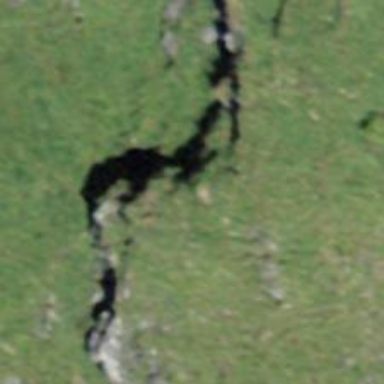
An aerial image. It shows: Cliff in nature.